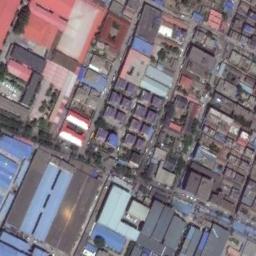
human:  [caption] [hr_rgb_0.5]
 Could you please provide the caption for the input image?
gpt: Many houses of different shapes and sizes are in the industrial area .

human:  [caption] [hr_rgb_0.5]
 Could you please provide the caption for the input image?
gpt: There are dense factories and roads in an industrial area with green belts .

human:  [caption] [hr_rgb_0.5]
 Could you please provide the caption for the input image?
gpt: The industrial area is densely housing .

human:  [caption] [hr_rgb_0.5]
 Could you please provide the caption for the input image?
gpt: The industrial area has lots of neatly arranged workshops of different colors and sizes .

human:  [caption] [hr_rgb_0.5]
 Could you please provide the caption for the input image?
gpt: There are some blue buildings and red buildings on the industrial area .